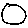
Label: circle